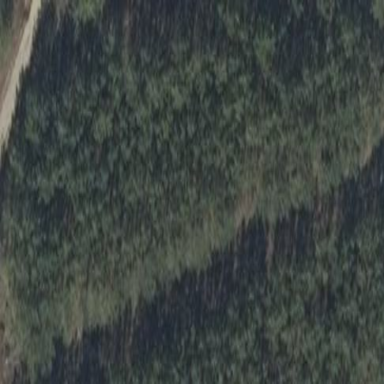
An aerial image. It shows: Forest dominated by needle-leaved trees.